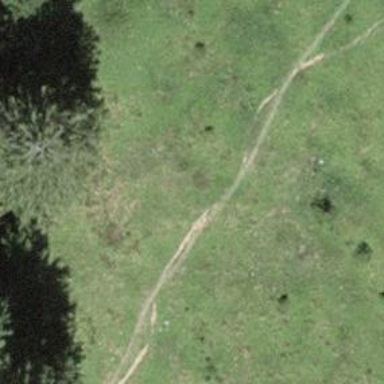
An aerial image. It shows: Path with grade2 track type.